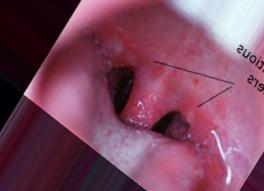
Condition: Mouth Ulcer